Question: Through SO I put together the following EditText addTextChangedListener event handler, it works fine except for a little improvement that I need. When I type, it populates the digits from right to left. I would rather it populates from left to right. Right now if I enter 50 it formats as $0.50, when I enter 50 I want it to format as $50.00
Below is the xml declaration and the Java code, please can someone point me to what I need to change to get the desired result.

XML declaration
'''
<EditText
android:id="@+id/valueEditText"
android:layout_row="1"
android:hint="@string/hint_value_to_add"
android:imeOptions="actionNext"
android:inputType="numberDecimal"
style="@style/EnrollEditViewStyle" />
<requestFocus />
'''
Java Code
'''
inputValue = (EditText) findViewById(R.id.valueEditText);
inputValue.addTextChangedListener(new TextWatcher() {
private String current = "";
@Override
public void onTextChanged(CharSequence s, int start, int before, int count) {
}
@Override
public void beforeTextChanged(CharSequence s, int start, int count,
int after) {
// TODO Auto-generated method stub
}
@Override
public void afterTextChanged(Editable s) {
if (!s.toString().equals(current)) {
inputValue.removeTextChangedListener(this);
String replaceable = String.format("[%s,.\s]", NumberFormat.getCurrencyInstance().getCurrency().getSymbol());
String cleanString = s.toString().replaceAll(replaceable, "");
double parsed;
try {
parsed = Double.parseDouble(cleanString);
} catch (NumberFormatException e) {
parsed = 0.00;
}
String formatted = NumberFormat.getCurrencyInstance().format((parsed/100));
current = formatted;
inputValue.setText(formatted);
inputValue.setSelection(formatted.length());
inputValue.addTextChangedListener(this);
}
}
});
'''
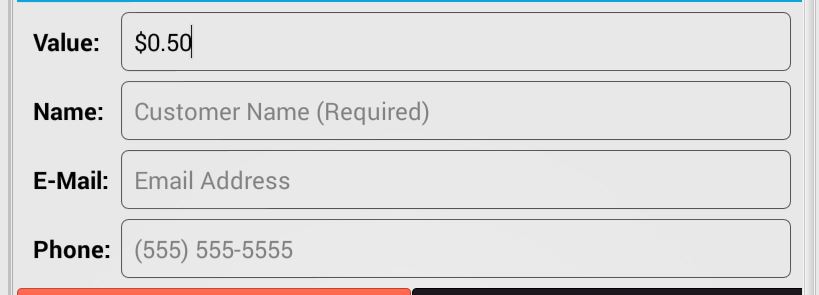
Answer: Per this SO question <URL> I added setMaximumFractionDigits to 0 like so
'''
@Override
public void afterTextChanged(Editable s) {
if (!s.toString().equals(current)) {
inputValue.removeTextChangedListener(this);
String replaceable = String.format("[%s,.\s]", NumberFormat.getCurrencyInstance().getCurrency().getSymbol());
String cleanString = s.toString().replaceAll(replaceable, "");
double parsed;
try {
parsed = Double.parseDouble(cleanString);
} catch (NumberFormatException e) {
parsed = 0.00;
}
NumberFormat formatter = NumberFormat.getCurrencyInstance();
formatter.setMaximumFractionDigits(0);
String formatted = formatter.format((parsed));
current = formatted;
inputValue.setText(formatted);
inputValue.setSelection(formatted.length());
inputValue.addTextChangedListener(this);
}
'''